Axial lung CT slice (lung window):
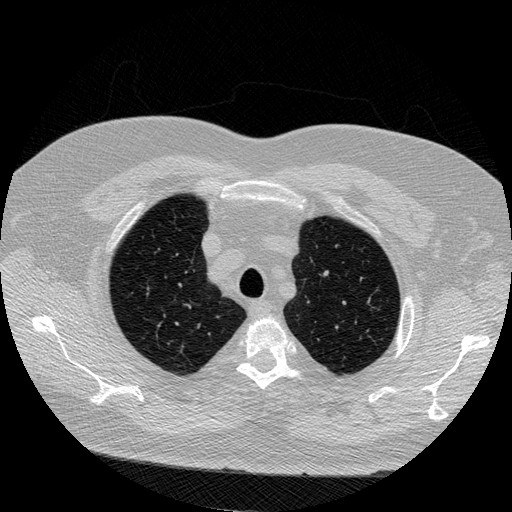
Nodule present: no